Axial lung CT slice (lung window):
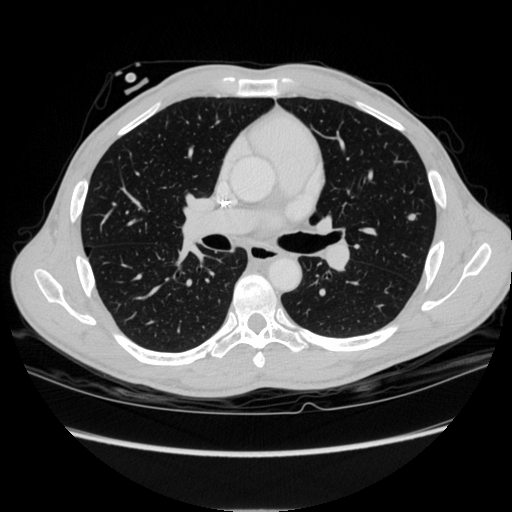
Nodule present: yes
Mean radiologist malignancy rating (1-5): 3